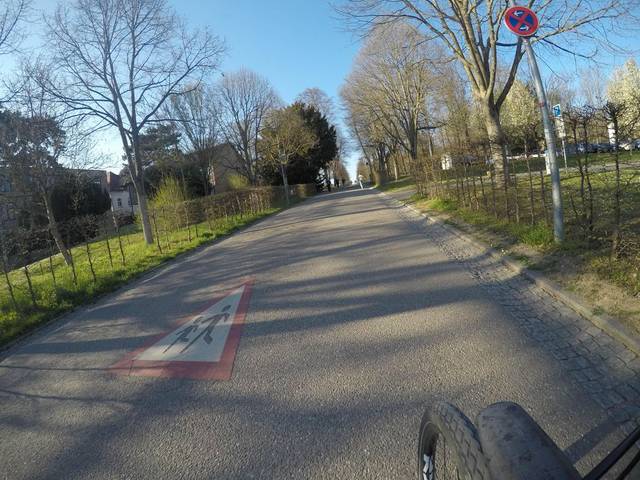
Region: Germany
Coordinates: 48.883, 9.197